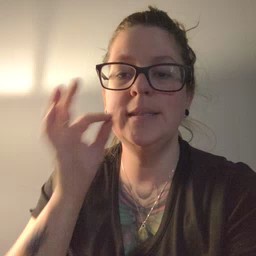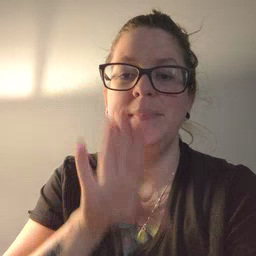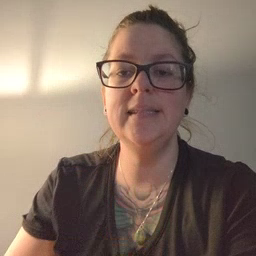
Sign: bee